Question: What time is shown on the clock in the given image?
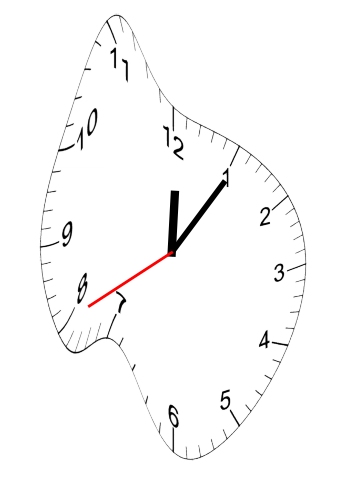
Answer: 12:05:40